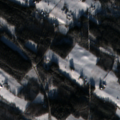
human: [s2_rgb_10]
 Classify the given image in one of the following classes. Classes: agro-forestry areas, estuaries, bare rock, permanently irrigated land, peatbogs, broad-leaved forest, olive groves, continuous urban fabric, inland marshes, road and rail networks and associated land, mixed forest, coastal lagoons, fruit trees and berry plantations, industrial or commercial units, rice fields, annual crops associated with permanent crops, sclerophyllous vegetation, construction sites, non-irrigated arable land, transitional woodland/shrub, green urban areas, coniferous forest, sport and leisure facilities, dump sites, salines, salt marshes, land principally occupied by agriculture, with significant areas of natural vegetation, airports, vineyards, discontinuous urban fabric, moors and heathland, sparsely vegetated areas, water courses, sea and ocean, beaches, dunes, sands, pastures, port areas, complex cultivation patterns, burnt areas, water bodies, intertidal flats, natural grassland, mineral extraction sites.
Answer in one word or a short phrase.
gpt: non-irrigated arable land, land principally occupied by agriculture, with significant areas of natural vegetation, coniferous forest, mixed forest